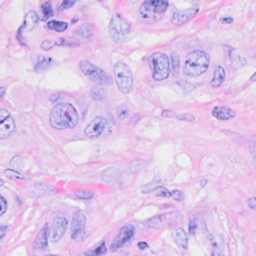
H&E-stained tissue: Breast